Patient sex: M
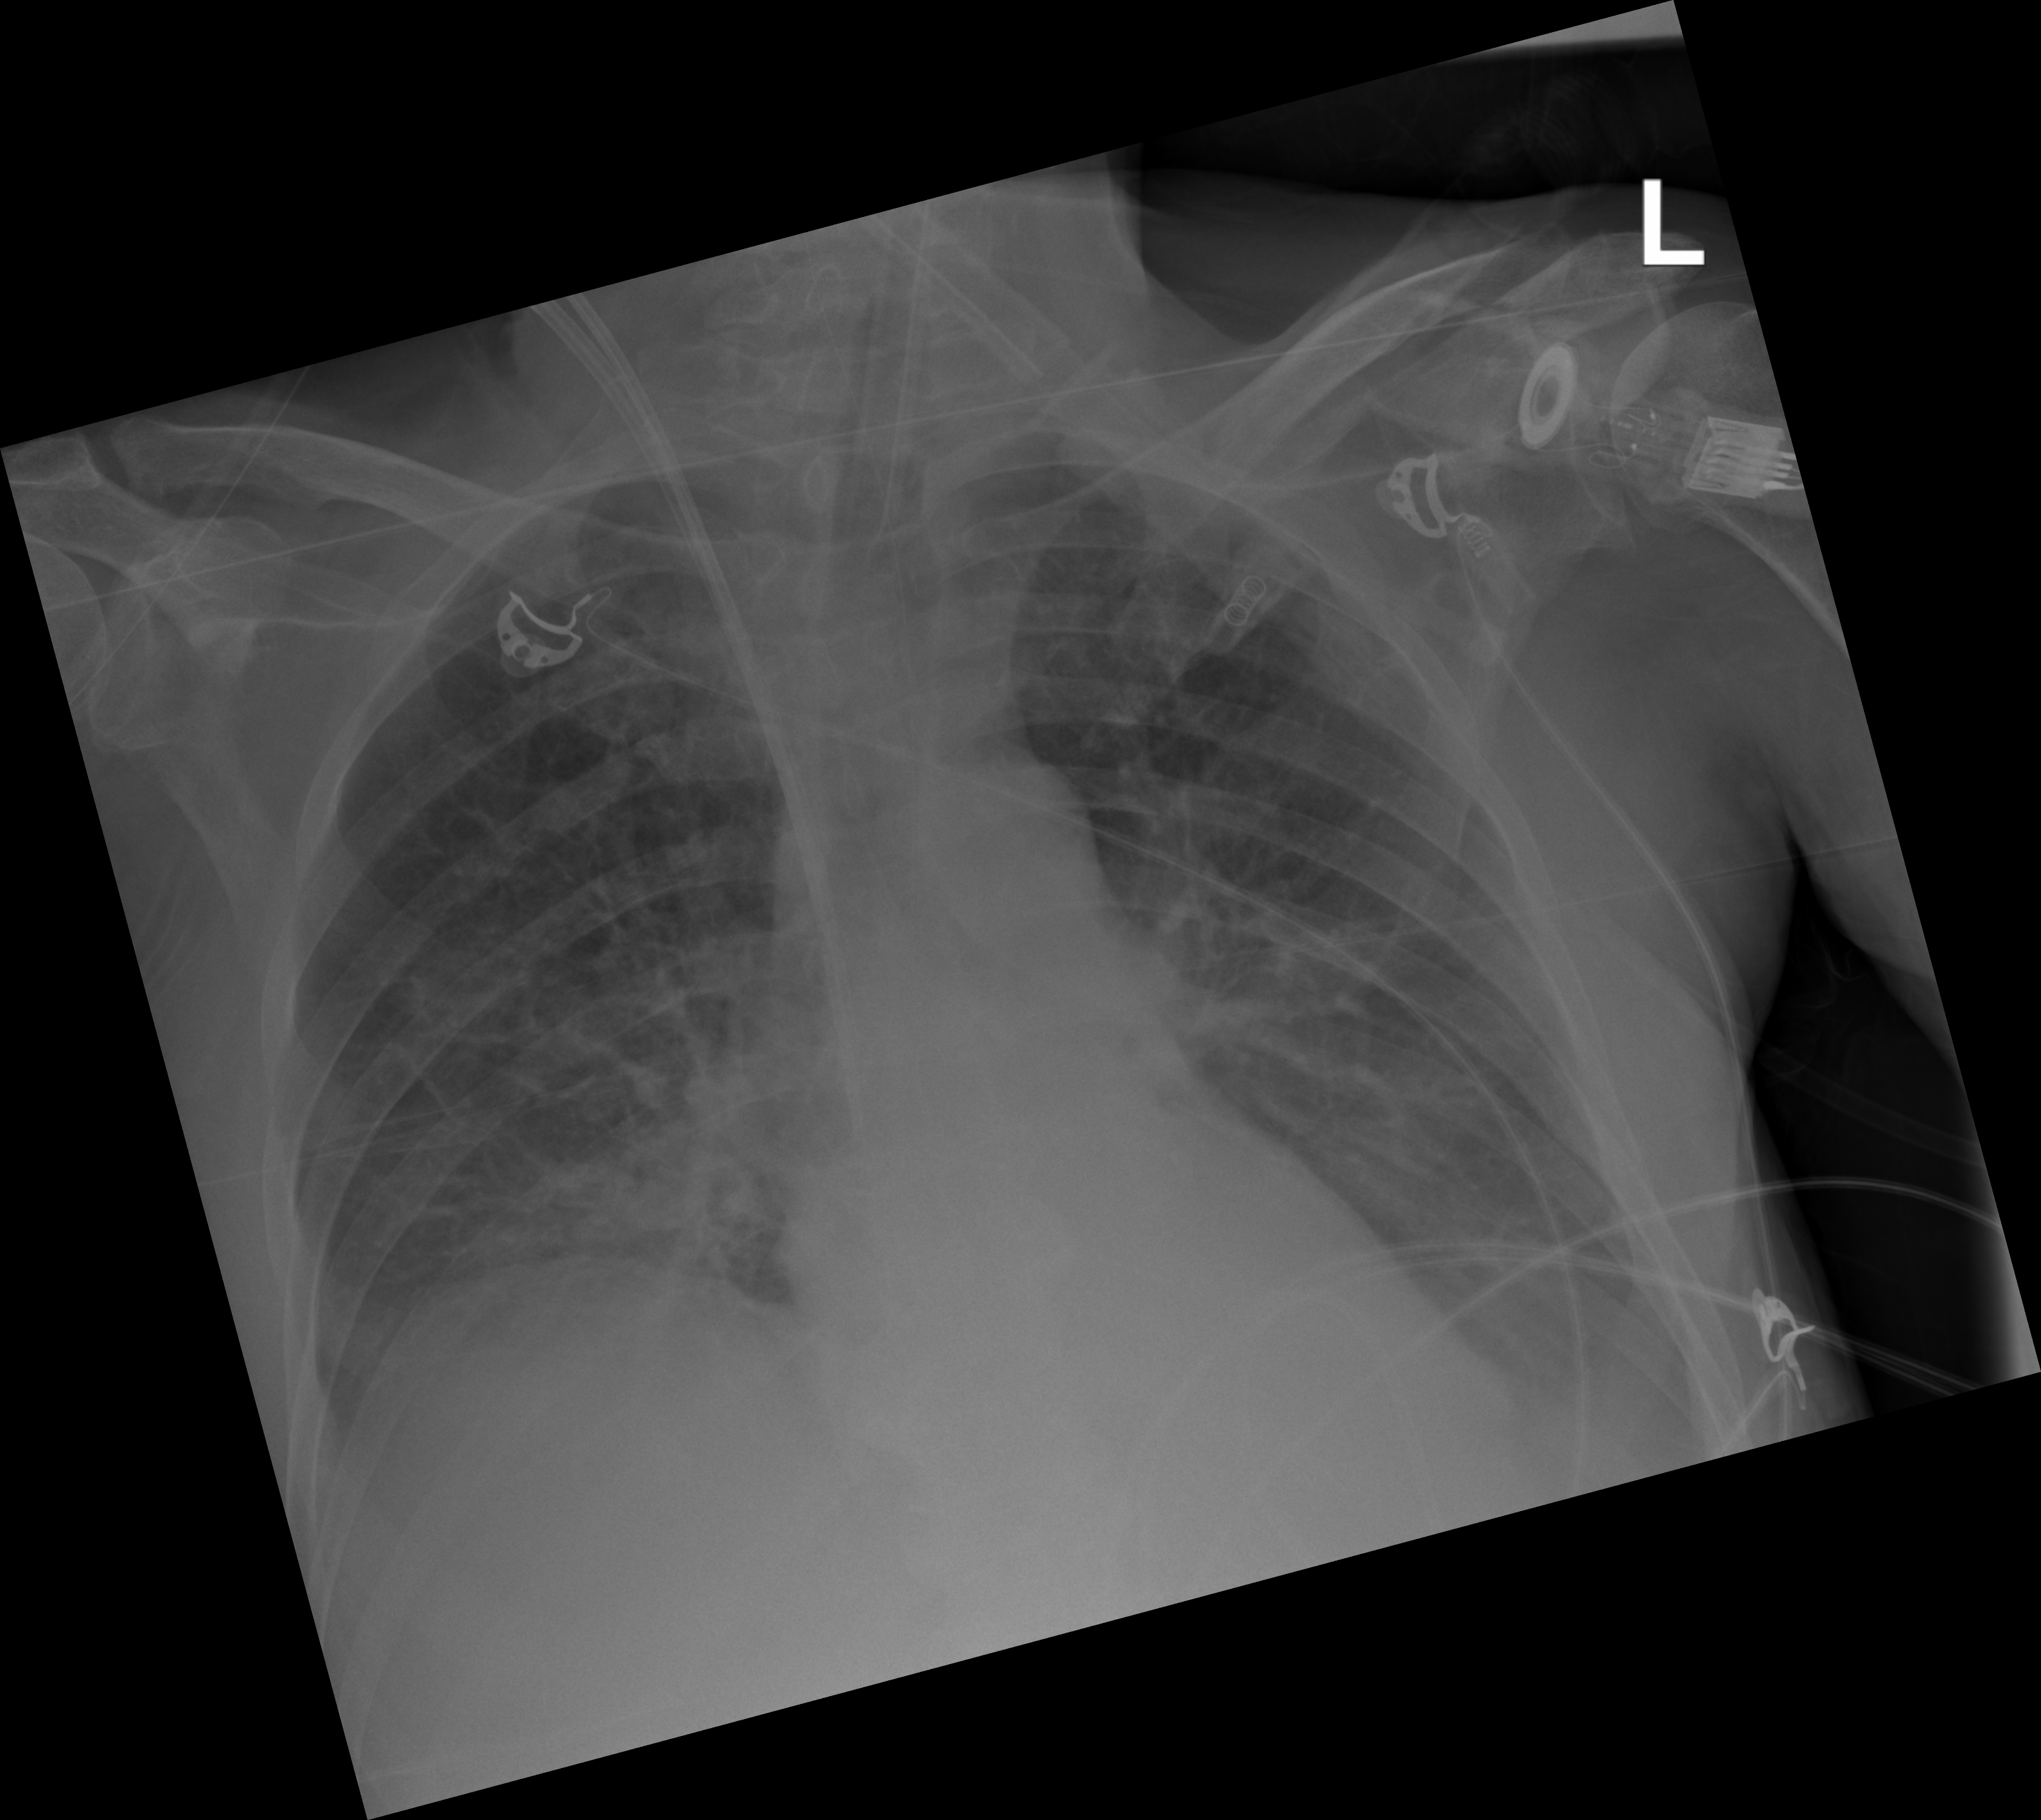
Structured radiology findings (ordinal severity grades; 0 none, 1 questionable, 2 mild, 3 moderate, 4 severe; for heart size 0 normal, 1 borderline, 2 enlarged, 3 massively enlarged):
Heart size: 0
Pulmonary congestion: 2
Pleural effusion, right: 0
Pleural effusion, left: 3
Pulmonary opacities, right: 0
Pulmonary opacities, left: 0
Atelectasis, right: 2
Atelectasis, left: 2